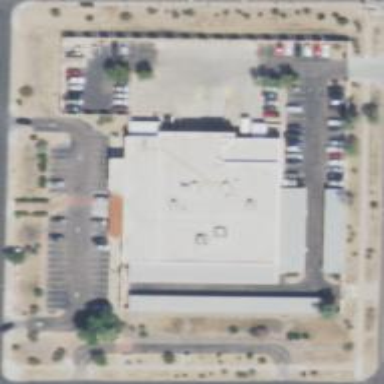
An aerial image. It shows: Post office.